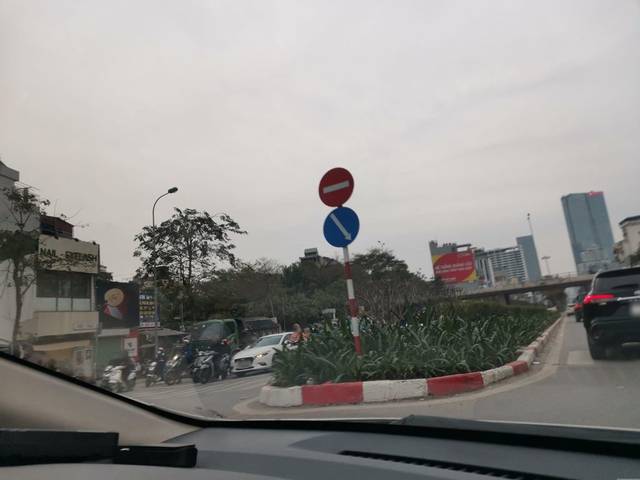
Region: Vietnam
Coordinates: 21.043, 105.817